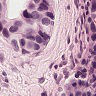
Metastatic tissue present: yes